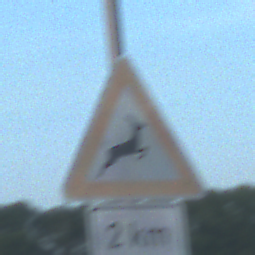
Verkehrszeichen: WildwechselLinks
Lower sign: Entfernungsangaben2
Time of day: SunriseSunset
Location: Outdoor (Nature)
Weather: PartlyCloudy
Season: NotSpecified
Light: Natural